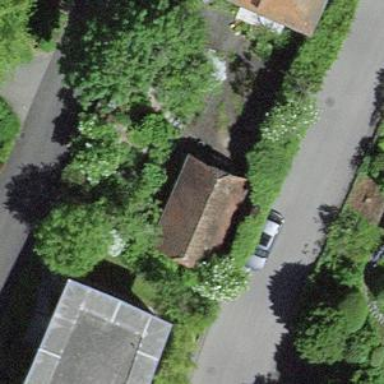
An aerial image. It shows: Garage building.